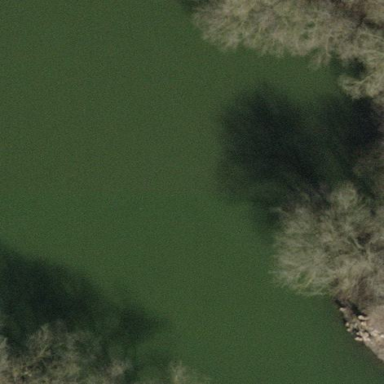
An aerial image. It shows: Pond surrounded by natural water.